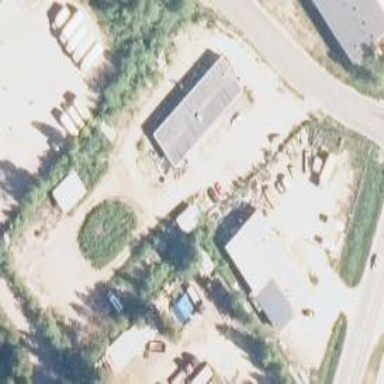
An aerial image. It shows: Scrap yard located in industrial area.